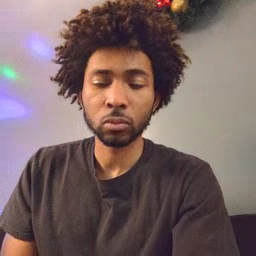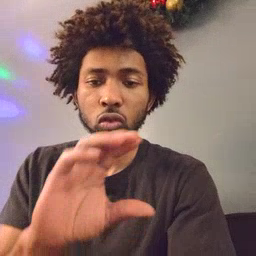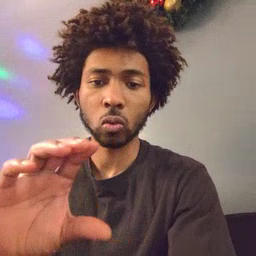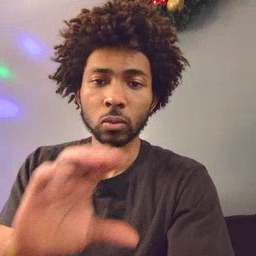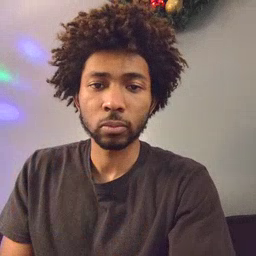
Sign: chocolate